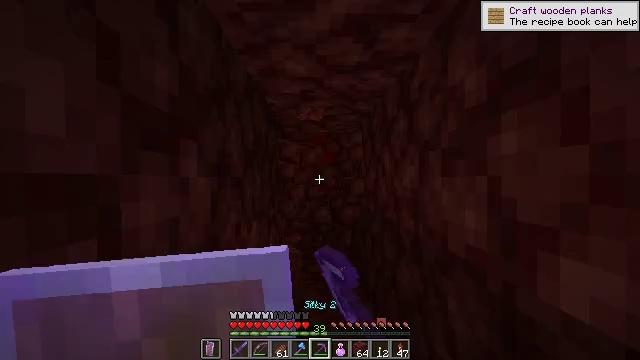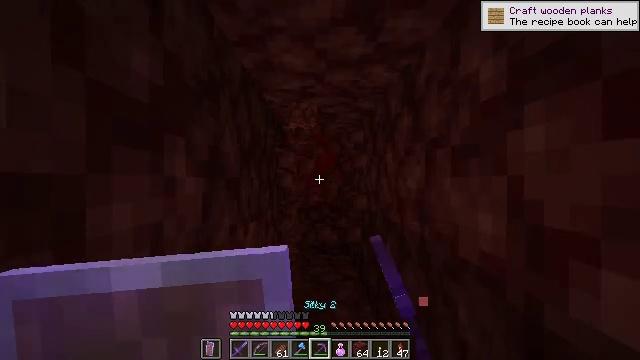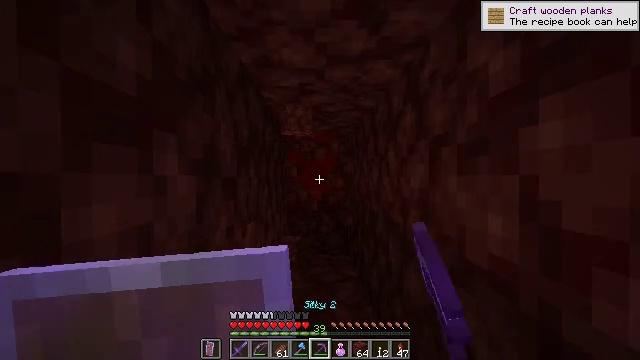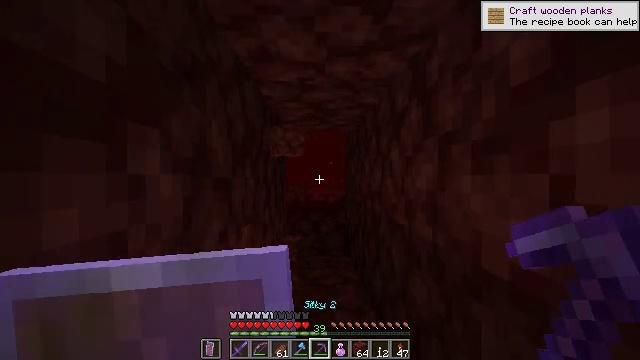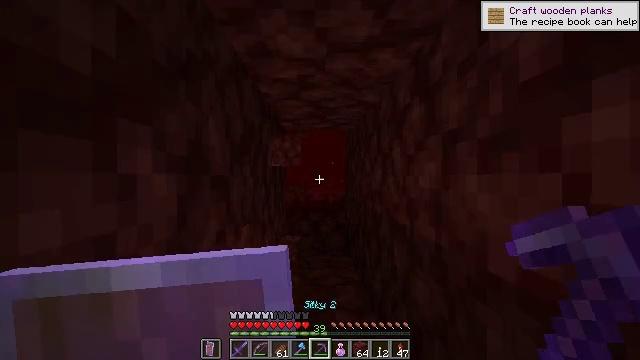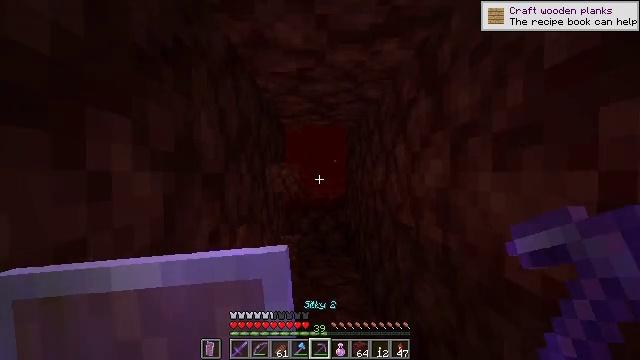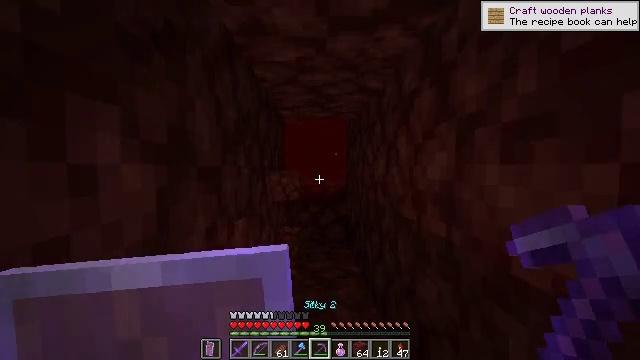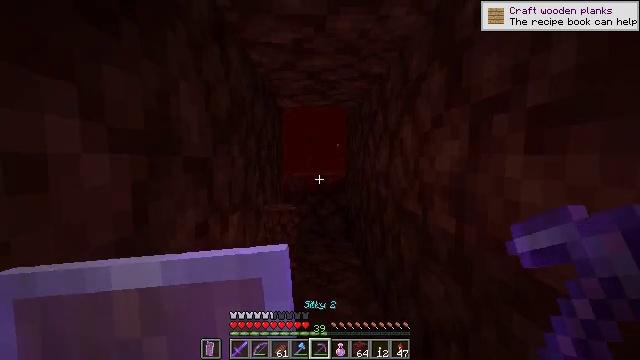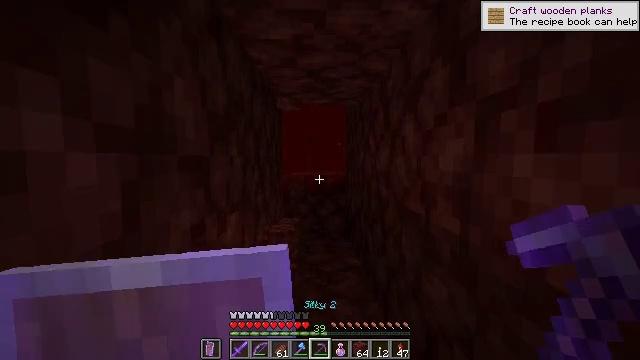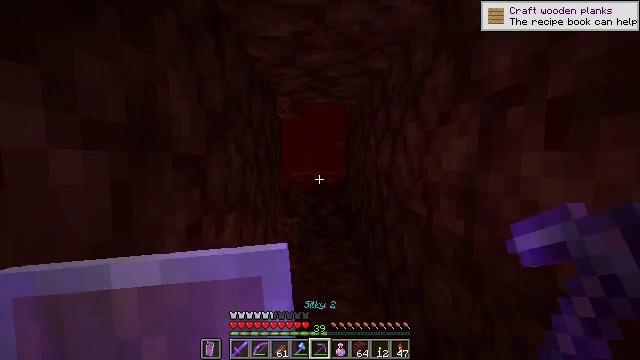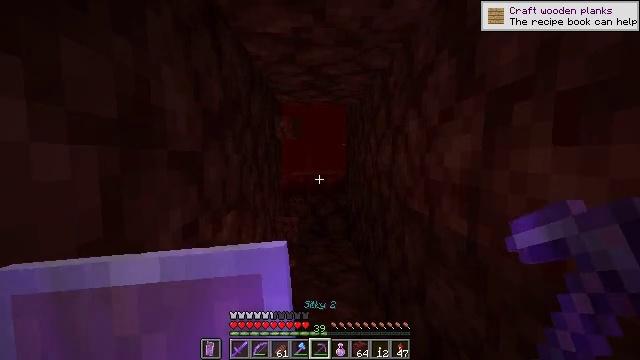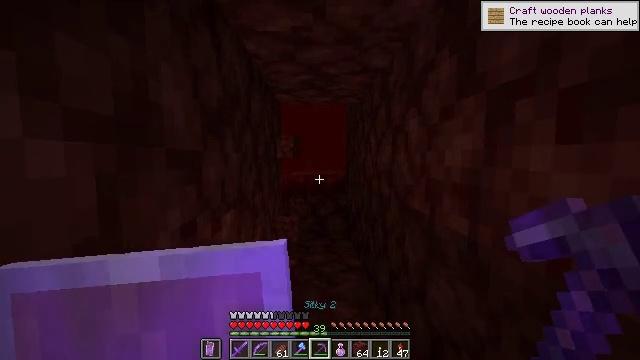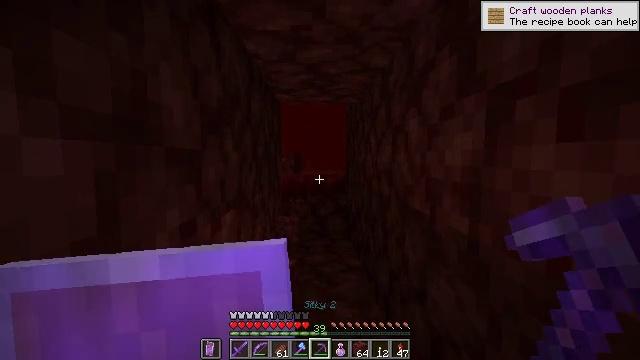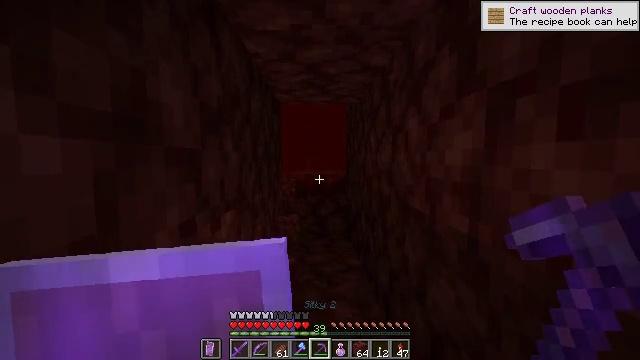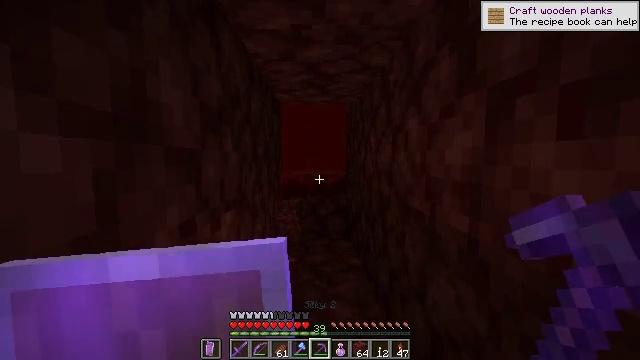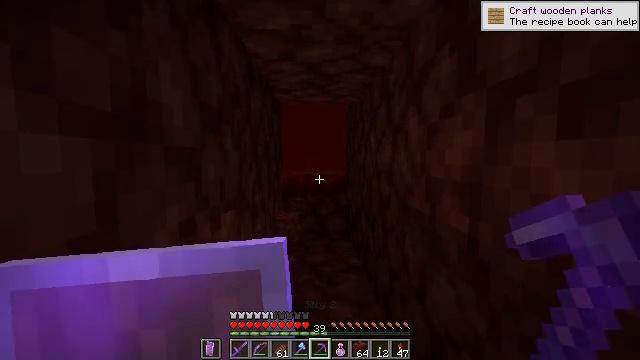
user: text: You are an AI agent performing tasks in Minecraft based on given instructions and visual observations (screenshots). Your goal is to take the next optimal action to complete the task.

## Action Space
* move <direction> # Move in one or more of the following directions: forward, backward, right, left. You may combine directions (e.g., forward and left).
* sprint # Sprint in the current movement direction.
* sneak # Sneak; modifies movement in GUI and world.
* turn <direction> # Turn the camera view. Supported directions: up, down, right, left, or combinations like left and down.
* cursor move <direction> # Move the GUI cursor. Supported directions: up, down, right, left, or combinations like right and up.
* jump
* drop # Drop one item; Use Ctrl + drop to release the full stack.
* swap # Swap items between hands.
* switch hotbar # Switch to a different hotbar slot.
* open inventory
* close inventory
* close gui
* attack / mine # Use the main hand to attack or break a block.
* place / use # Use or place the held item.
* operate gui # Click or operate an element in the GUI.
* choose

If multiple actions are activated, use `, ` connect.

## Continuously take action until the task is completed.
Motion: motion action
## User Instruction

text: Dig up crimson nylium with a pickaxe.
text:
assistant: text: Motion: move forward, sneak, attack / mine
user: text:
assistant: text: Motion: move forward, sneak, attack / mine
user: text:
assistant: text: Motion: move forward, sneak, attack / mine
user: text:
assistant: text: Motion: move forward, sneak, attack / mine
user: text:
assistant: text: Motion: move forward, sneak, attack / mine
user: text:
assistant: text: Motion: move forward, sneak, turn down, attack / mine
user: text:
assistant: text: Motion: move forward, sneak, turn down, attack / mine
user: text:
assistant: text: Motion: sneak, attack / mine
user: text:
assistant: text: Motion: sneak, attack / mine
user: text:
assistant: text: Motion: sneak, attack / mine
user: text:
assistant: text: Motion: sneak, attack / mine
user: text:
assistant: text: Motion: sneak, attack / mine
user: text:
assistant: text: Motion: sneak, attack / mine
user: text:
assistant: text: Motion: sneak, attack / mine
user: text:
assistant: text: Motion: sneak
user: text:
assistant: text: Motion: sneak
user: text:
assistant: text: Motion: sneak
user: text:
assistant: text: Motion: no_op
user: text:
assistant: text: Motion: no_op
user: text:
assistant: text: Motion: sneak
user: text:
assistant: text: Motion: sneak, turn down
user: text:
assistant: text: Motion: sneak, turn down
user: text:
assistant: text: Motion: no_op
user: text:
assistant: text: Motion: no_op
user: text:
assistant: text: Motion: no_op
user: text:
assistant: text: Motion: no_op
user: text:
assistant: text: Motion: no_op
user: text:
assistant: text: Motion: no_op
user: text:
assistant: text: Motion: no_op
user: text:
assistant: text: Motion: no_op